Question: Count the number of objects in the diagram.
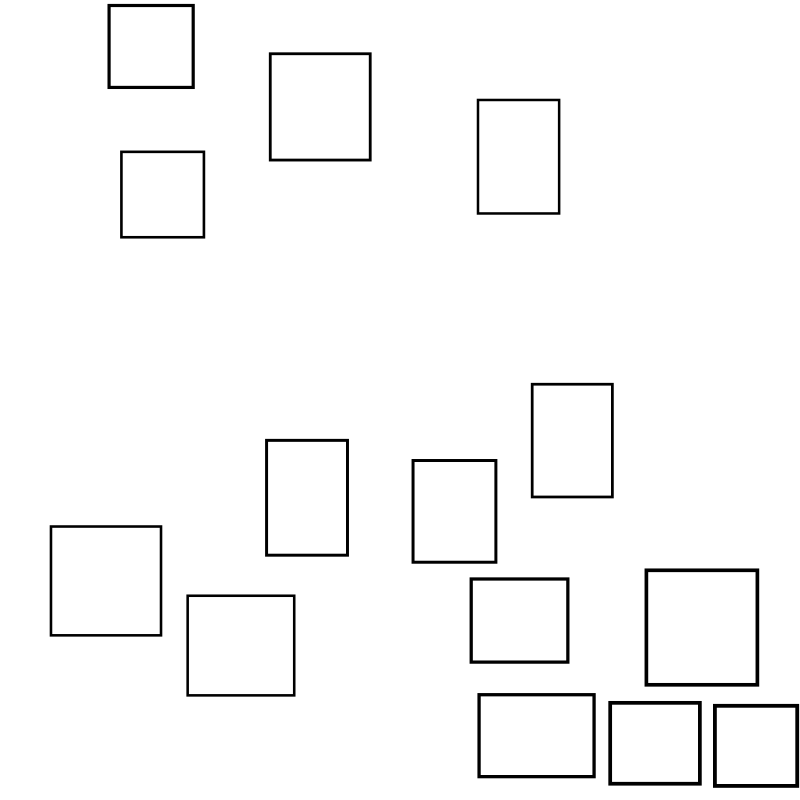
Answer: 14